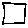
Label: square